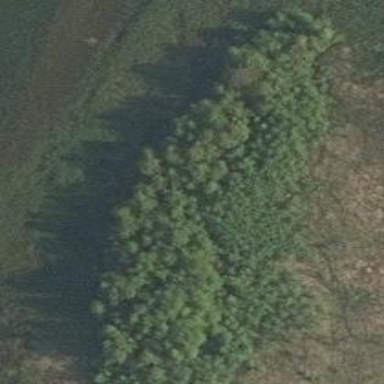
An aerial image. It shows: Island covered with dense forest.